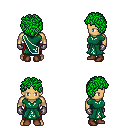
a pixel art fantasy rpg character, male body template, human, tanned skin, sash dress, red pants, green curly afro hairstyle, metal gloves, brown shoes, four views (front, back, left, right), 2x2 character sprite sheet, small pixel art, hard edges, no anti-aliasing